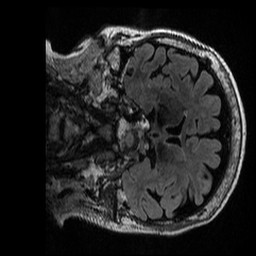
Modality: T2w
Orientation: coronal
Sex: female
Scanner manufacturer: ge
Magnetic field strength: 3 T
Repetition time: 6 s
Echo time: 0.1264 s